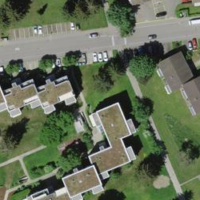
EUNIS habitat code: 55
Species observed at this site:
Corvus corone
Cyanistes caeruleus
Sturnus vulgaris
Emberiza citrinella
Chloris chloris
Dendrocopos major
Streptopelia decaocto
Passer domesticus
Fringilla coelebs
Buteo buteo
Spinus spinus
Passer montanus
Turdus merula
Carduelis carduelis
Columba palumbus
Parus major
Erithacus rubecula
Milvus milvus
Pica pica
Columba livia